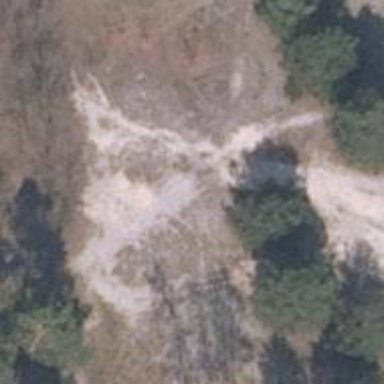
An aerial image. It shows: Sandy path.